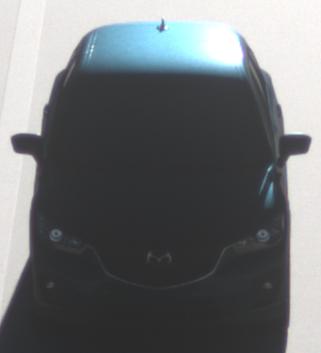
Make: Mazda
Model: CX-5 2.0 SKYACTIV-G 160
Detailed model: CX-5 (GH)
Model produced from: 2012/04
Model produced until: 2015/02
Doors: 5
Color: blue
Road condition: dry road
Daytime: morning or afternoon
Contrast: high contrast